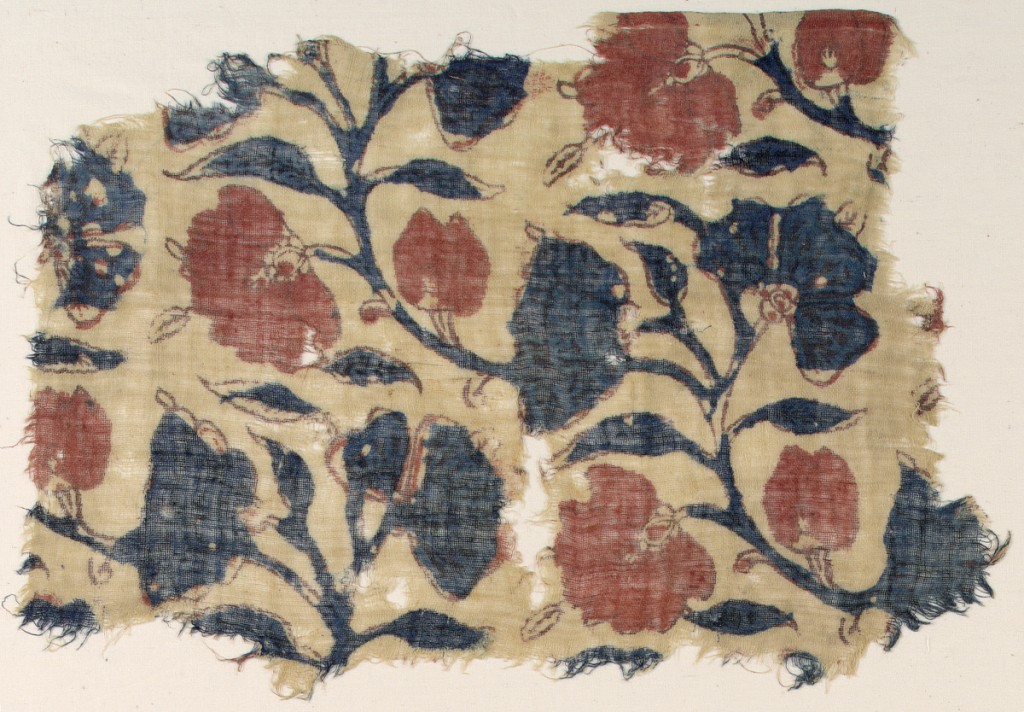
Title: Fragment
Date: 14th–16th century
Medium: cotton Technique: painted on plain weave
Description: Fragment of tightly spun, loosely woven cotton plain weave with flowering boughs drawn in aubergine and crudely colored with red and deep blue.